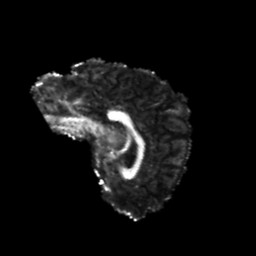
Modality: FA
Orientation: sagittal
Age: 21
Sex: female
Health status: healthy
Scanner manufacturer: philips
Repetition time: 7.396 s
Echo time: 0.08599 s